Question: On my site I have hover cards on users' profile pictures. I'm having two issues.
1. The first issue I am having is that it doesn't work that nicely in terms of showing and hiding when you move your mouse on or off of the profile picture. When you move your mouse over a picture quickly (like if you are just moving your mouse across the page) after about a second it still pops up. I don't see why though it's doing this though. Only after 1000 milliseconds of hovering should the card pop up.
2. The second issue I am having is that if you are hovering over one picture and you move to another picture (like one that is right above it) before the other one closes it just won't work until you move your mouse off the picture and then move it back over it.
I'm wondering if there is just a better way to do the mouseenter and mouseleave events than how I am doing it right now.

Here's my JavaScript for the hover card:
'''
var timeout, timeout2, hovercard_request;
$('.profile-hovercard').live('mouseenter',function() {
if(!$('#hovercard').hasClass('open')) {
var id = $(this).attr('data-id'),
pos = $(this).offset(),
width = $(this).outerWidth(),
miniprofile_url = $(this).parent().attr('href') + '/mini_profile';
timeout = setTimeout(function() {
//$('#hovercard').remove();
if ($('#hovercard').length <= 0) {
var hc = '<div id="hovercard" class="open"> <div class="hovercard-loading"><img src="/assets/img/ProgressIndicator.gif" /></div> </div>';
$('body').append(hc);
$('#hovercard').css({
'position': 'absolute',
'top': pos.top + "px",
'left': (pos.left + width + 11) + "px"
});
}
else {
$('#hovercard').css({
'position': 'absolute',
'top': pos.top + "px",
'left': (pos.left + width + 11) + "px"
}).html('<div class="hovercard-loading"><img src="/assets/img/ProgressIndicator.gif" /></div>').show().addClass('open');
}
$.get(miniprofile_url, {}, function(data) {
$('#hovercard').html('<div class="hovercard-inner"> <div class="hovercard-pic"> <a href="'+data.url+'"><img src="' + data.img_path + '" alt="' + data.name + '" /></a> </div> <div class="hovercard-details"> <h3><a href="'+data.url+'">' + data.name + ( data.you == 1 ? ' <span style="font-weight:normal">(you)</span>' : '' ) + '</a> ' + ( data.is_online ? '<span class="online-user-icon m" title="'+data.name+' is online."></span>' : '') + '</h3> <div class="hovercard-stats"> <strong class="points">' + data.points + ' point' + (data.points == 1 ? '' : 's') + '</strong><br /> <strong>' + data.questions + '</strong> question' + (data.questions == 1 ? '' : 's') + ' / <strong>' + data.answers + '</strong> answer' + (data.answers == 1 ? '' : 's') + '<!-- / <strong>' + data.comments + '</strong> comment' + (data.comments == 1 ? '' : 's') + '--><br /> <span class="location">' + data.location + '</span> </div> </div> <div class="clear"></div> </div>');
if(data.bio !== '') {
$('#hovercard').append('<div class="hovercard-bio">' + data.bio + '</div>');
}
else {
$('#hovercard').append('<div class="hovercard-bio"><em>This user does not have a bio.</em></div>');
}
},'json').fail(function() {
$('#hovercard').html('<div class="hovercard-loading">The request has failed. Please try again later.</div>');
}).error(function() {
$('#hovercard').html('<div class="hovercard-loading">An error has occurred. Please try again later.</div>');
});
}, 1000);
} // end if
});
$('.profile-hovercard').live('mouseleave',function() {
clearTimeout(timeout);
//hovercard_request.abort();
timeout2 = setTimeout(function() {
$('#hovercard').hide().removeClass('open');
}, 400);
$('#hovercard').hover(function() {
clearTimeout(timeout2);
},function() {
timeout2 = setTimeout(function() {
$('#hovercard').hide().removeClass('open');
}, 300);
});
});
'''
When you hover over someone's picture, it pops up a little box next to it showing some of their info. In the above code I have all the timeouts because that is the only way I could get the card to stay open so someone could move their mouse to the card without the card closing.
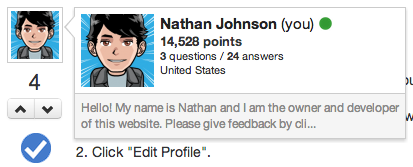
Answer: You could try adding 'clearTimeout(x);' before your 'setTimeout'. This should make sure the timer isn't started twice.
Still this code could use some refactoring; the mouseenter handler is so long it makes it harder to understand what it does and to debug.
'''
var timeout, timeout2, hovercard_request;
$('.profile-hovercard').live('mouseenter', function() {
if (!$('#hovercard').hasClass('open')) {
var id = $(this).attr('data-id'),
pos = $(this).offset(),
width = $(this).outerWidth(),
miniprofile_url = $(this).parent().attr('href') + '/mini_profile';
clearTimeout(timeout);
timeout = setTimeout(function() {
//$('#hovercard').remove();
if ($('#hovercard').length <= 0) {
var hc = '<div id="hovercard" class="open"> <div class="hovercard-loading"><img src="/assets/img/ProgressIndicator.gif" /></div> </div>';
$('body').append(hc);
$('#hovercard').css({
'position': 'absolute',
'top': pos.top + "px",
'left': (pos.left + width + 11) + "px"
});
}
else {
$('#hovercard').css({
'position': 'absolute',
'top': pos.top + "px",
'left': (pos.left + width + 11) + "px"
}).html('<div class="hovercard-loading"><img src="/assets/img/ProgressIndicator.gif" /></div>').show().addClass('open');
}
$.get(miniprofile_url, {}, function(data) {
$('#hovercard').html('<div class="hovercard-inner"> <div class="hovercard-pic"> <a href="' + data.url + '"><img src="' + data.img_path + '" alt="' + data.name + '" /></a> </div> <div class="hovercard-details"> <h3><a href="' + data.url + '">' + data.name + (data.you == 1 ? ' <span style="font-weight:normal">(you)</span>' : '') + '</a> ' + (data.is_online ? '<span class="online-user-icon m" title="' + data.name + ' is online."></span>' : '') + '</h3> <div class="hovercard-stats"> <strong class="points">' + data.points + ' point' + (data.points == 1 ? '' : 's') + '</strong><br /> <strong>' + data.questions + '</strong> question' + (data.questions == 1 ? '' : 's') + ' / <strong>' + data.answers + '</strong> answer' + (data.answers == 1 ? '' : 's') + '<!-- / <strong>' + data.comments + '</strong> comment' + (data.comments == 1 ? '' : 's') + '--><br /> <span class="location">' + data.location + '</span> </div> </div> <div class="clear"></div> </div>');
if (data.bio !== '') {
$('#hovercard').append('<div class="hovercard-bio">' + data.bio + '</div>');
}
else {
$('#hovercard').append('<div class="hovercard-bio"><em>This user does not have a bio.</em></div>');
}
}, 'json').fail(function() {
$('#hovercard').html('<div class="hovercard-loading">The request has failed. Please try again later.</div>');
}).error(function() {
$('#hovercard').html('<div class="hovercard-loading">An error has occurred. Please try again later.</div>');
});
}, 1000);
} // end if
});
$('.profile-hovercard').live('mouseleave', function() {
clearTimeout(timeout2);
//hovercard_request.abort();
timeout2 = setTimeout(function() {
$('#hovercard').hide().removeClass('open');
}, 400);
$('#hovercard').hover(function() {
clearTimeout(timeout2);
}, function() {
clearTimeout(timeout2);
timeout2 = setTimeout(function() {
$('#hovercard').hide().removeClass('open');
}, 300);
});
});
'''